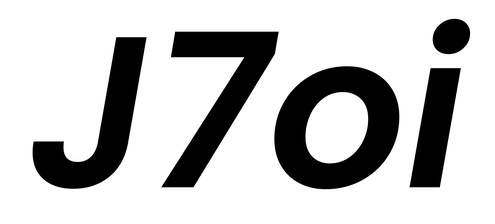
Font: Poppins-SemiBoldItalic